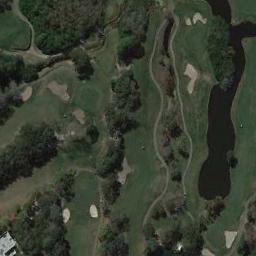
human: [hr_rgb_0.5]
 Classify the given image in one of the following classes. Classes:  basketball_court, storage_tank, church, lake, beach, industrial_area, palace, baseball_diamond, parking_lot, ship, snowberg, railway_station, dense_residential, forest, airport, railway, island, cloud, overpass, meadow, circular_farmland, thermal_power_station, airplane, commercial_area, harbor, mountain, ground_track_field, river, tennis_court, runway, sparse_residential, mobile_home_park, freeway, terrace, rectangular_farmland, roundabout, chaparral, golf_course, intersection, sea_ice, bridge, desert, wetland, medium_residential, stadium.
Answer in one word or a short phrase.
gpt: golf_course